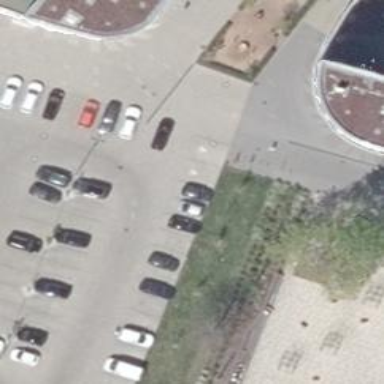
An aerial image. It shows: Parking aisle designated as service road.